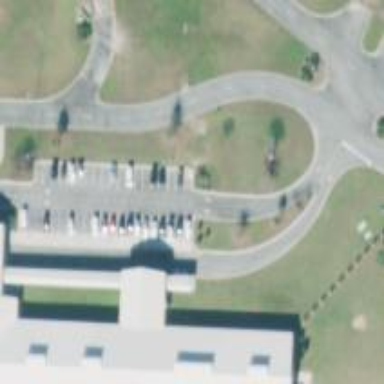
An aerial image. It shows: Parking space is available.